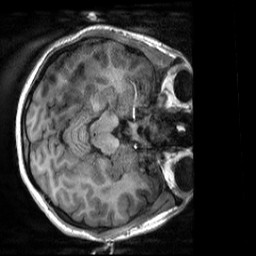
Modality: T1w
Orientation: axial
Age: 22
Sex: female
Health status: healthy
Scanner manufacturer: siemens
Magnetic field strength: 3 T
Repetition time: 2 s
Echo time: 0.00232 s